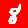
Digit: 8